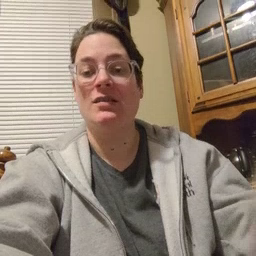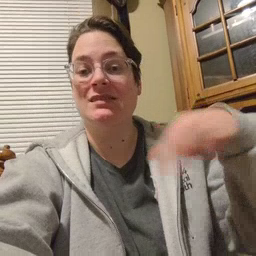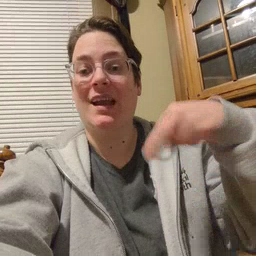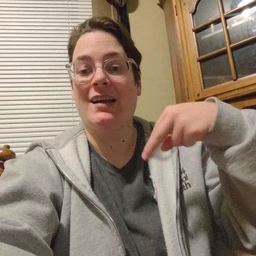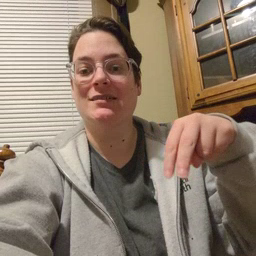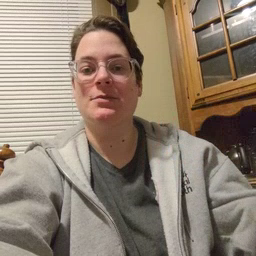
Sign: dance